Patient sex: M
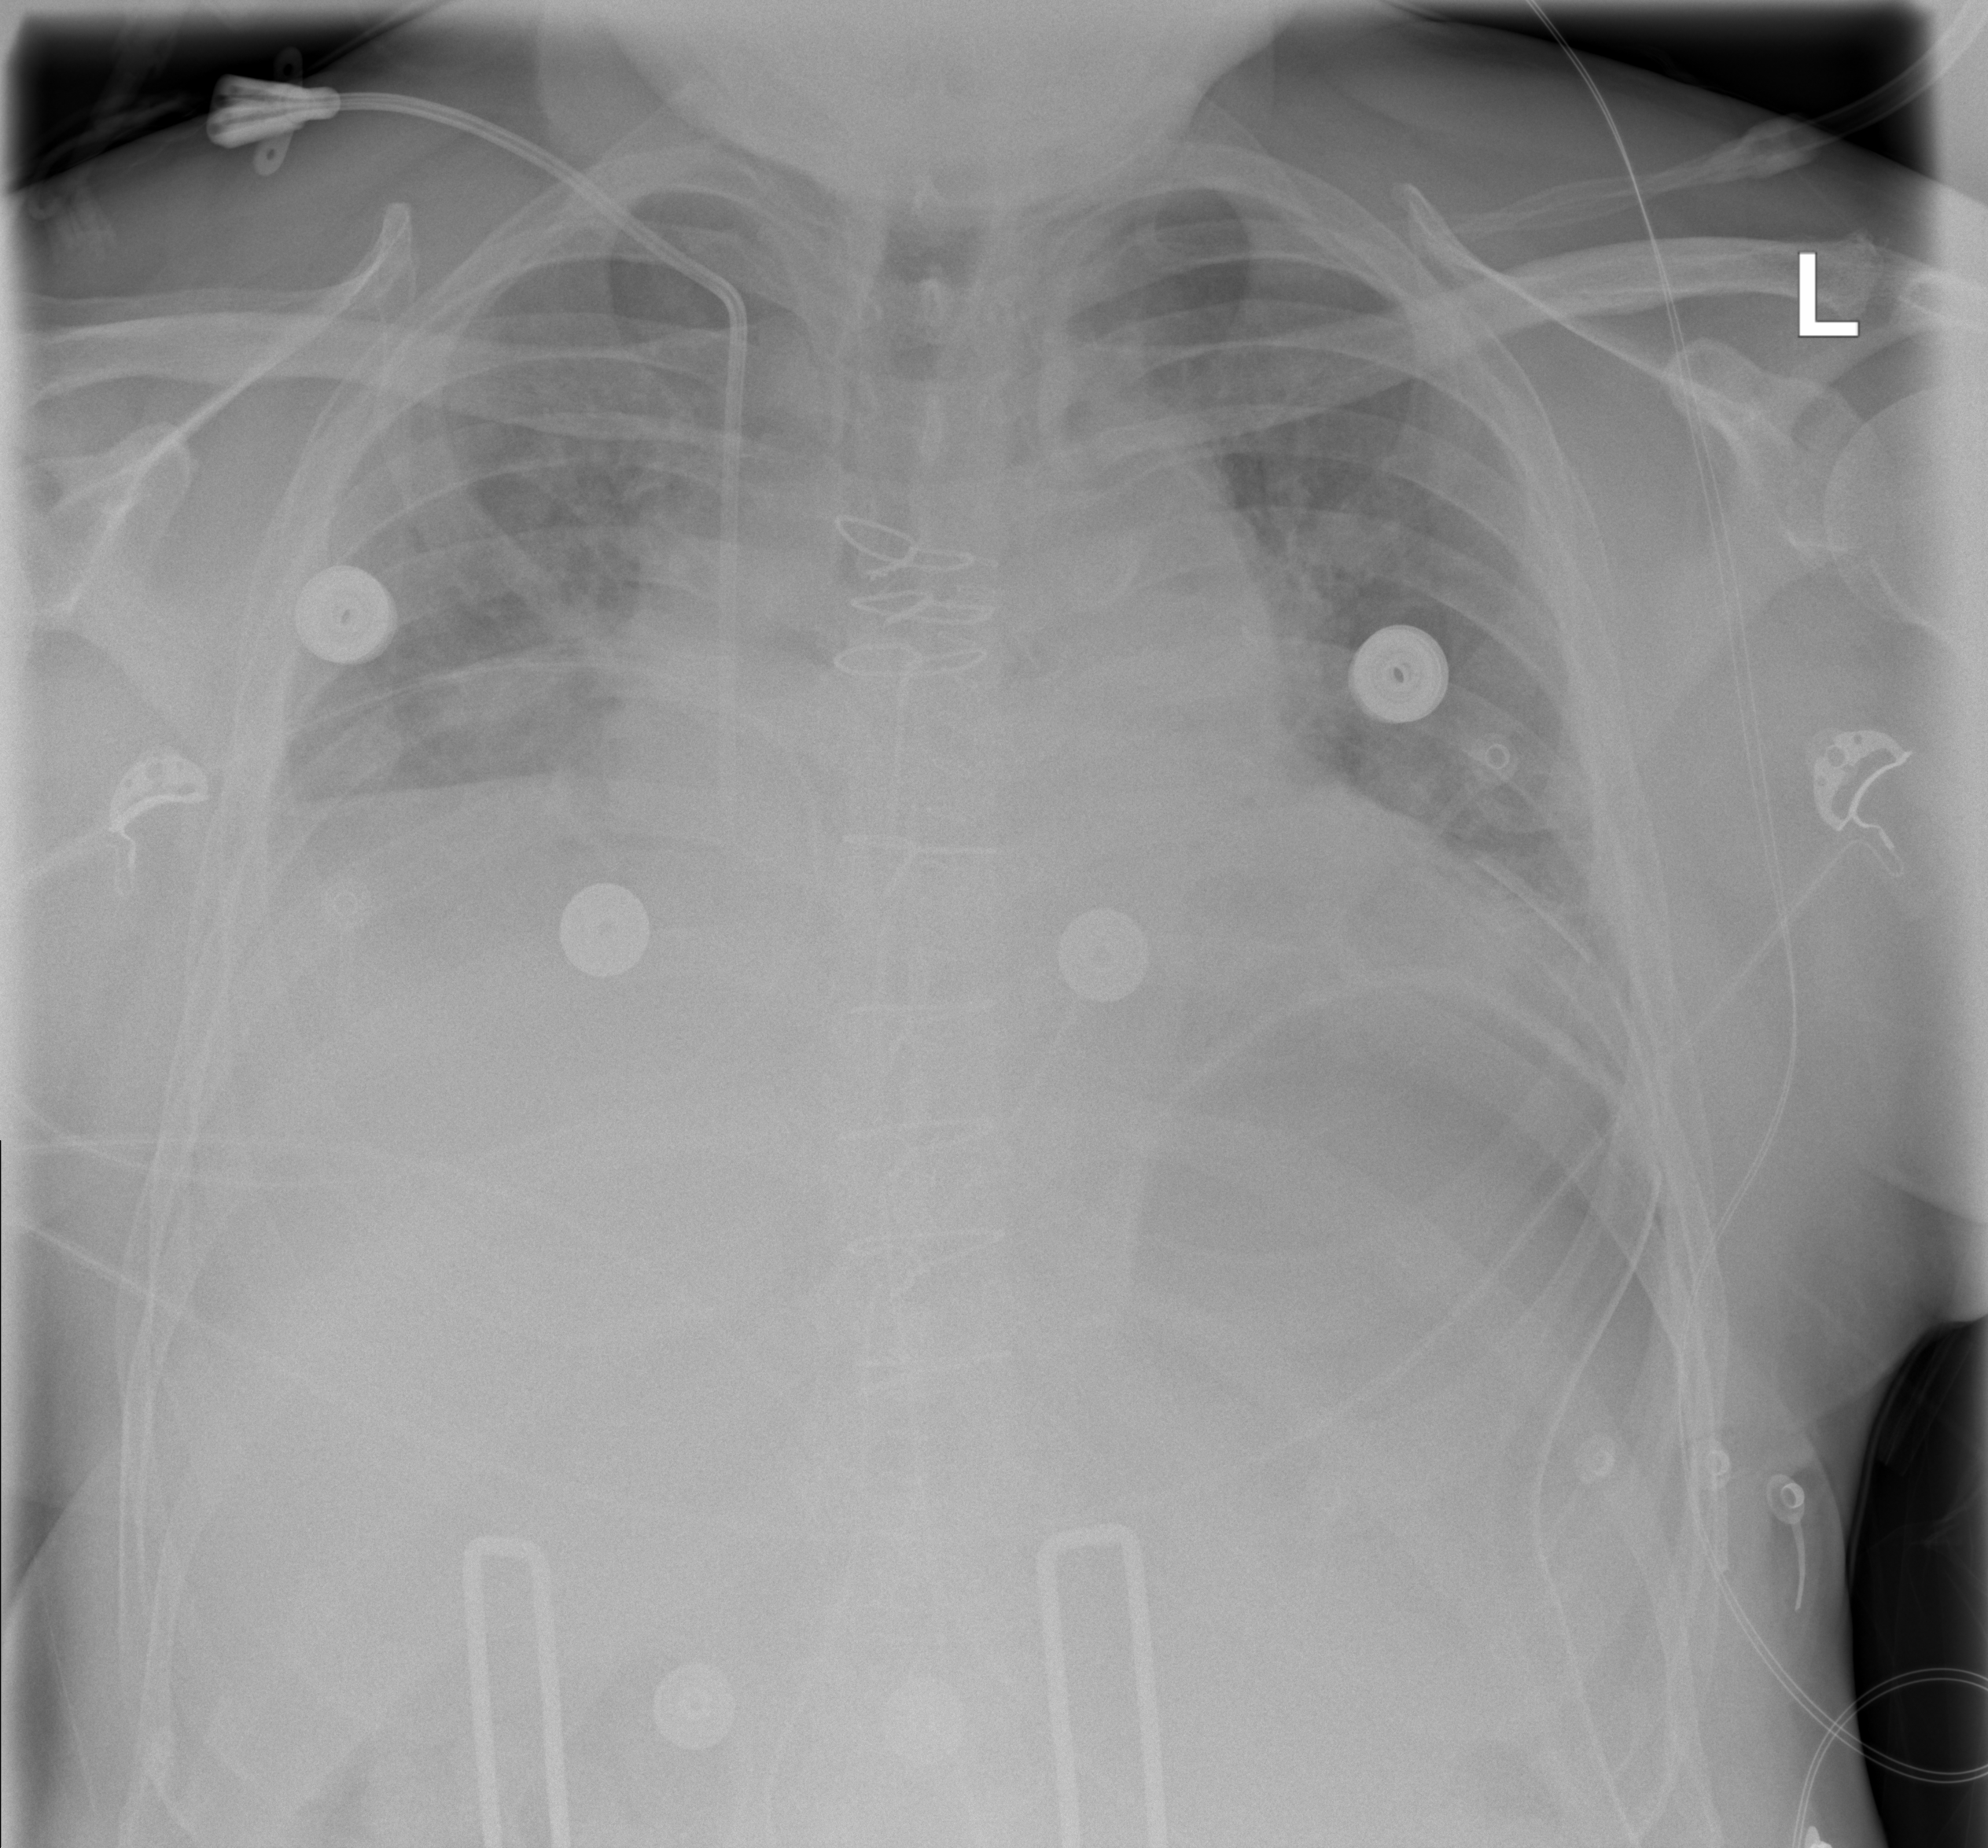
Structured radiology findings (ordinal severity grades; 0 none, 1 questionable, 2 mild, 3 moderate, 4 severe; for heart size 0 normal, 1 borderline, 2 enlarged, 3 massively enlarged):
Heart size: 2
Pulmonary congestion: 2
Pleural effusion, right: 3
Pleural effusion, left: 2
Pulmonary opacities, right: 2
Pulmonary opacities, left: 2
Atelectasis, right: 2
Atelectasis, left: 2